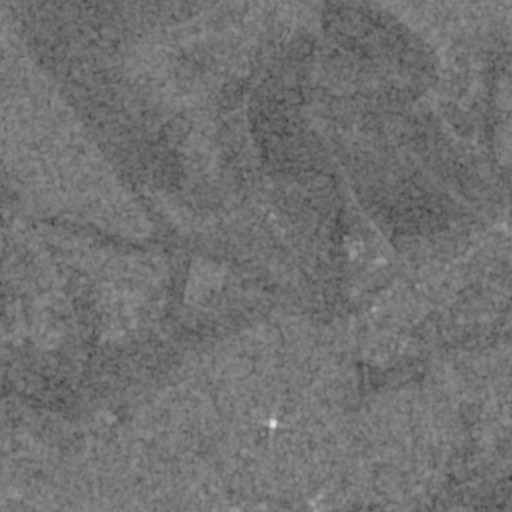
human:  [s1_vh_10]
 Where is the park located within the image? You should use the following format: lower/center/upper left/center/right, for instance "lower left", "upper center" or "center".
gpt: The park is located in the lower center of the image.
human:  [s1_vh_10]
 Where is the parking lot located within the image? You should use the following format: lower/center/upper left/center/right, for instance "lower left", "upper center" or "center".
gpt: The parking lot is located in the lower center of the image.
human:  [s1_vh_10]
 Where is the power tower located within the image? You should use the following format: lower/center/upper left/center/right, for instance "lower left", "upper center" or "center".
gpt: The power tower is located in the lower right of the image.
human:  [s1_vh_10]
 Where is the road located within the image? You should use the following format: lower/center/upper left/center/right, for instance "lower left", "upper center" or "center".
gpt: There is no road in the image.

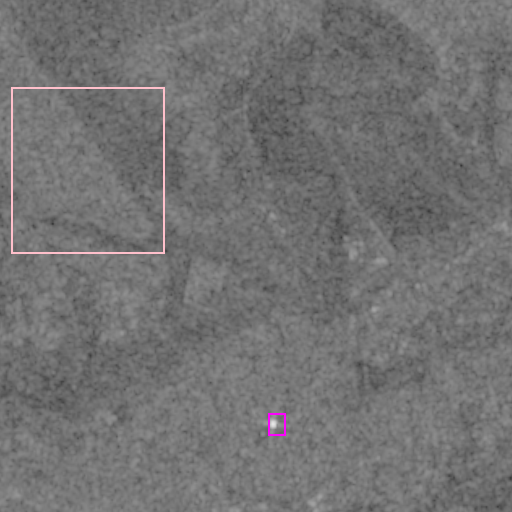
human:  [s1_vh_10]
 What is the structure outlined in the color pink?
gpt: The structure outlined in pink is a crop field.
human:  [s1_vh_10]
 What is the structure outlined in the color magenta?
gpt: The structure outlined in magenta is a park.
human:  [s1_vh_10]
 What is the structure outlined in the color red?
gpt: There is no red outline.